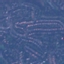
Label: Residential